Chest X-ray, PA view. Patient: 29 years old, sex F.
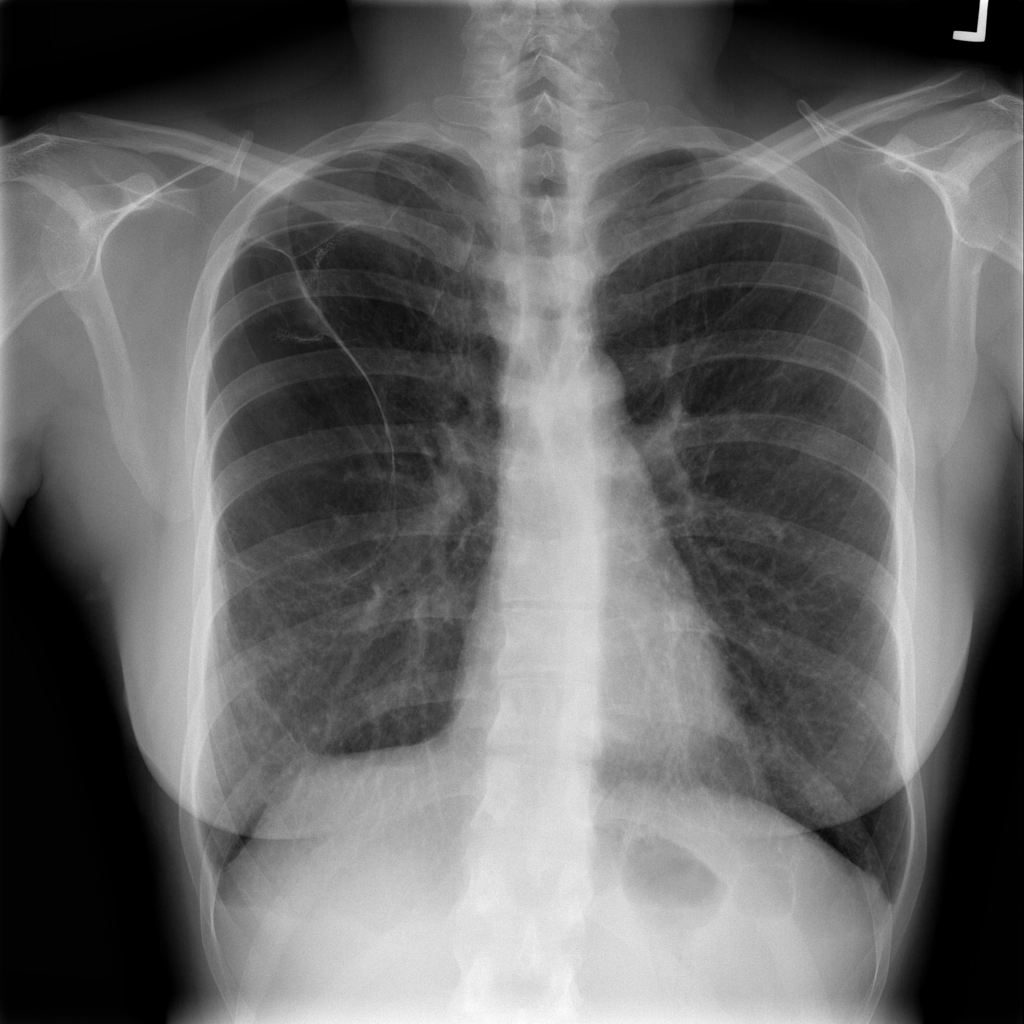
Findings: Pneumothorax